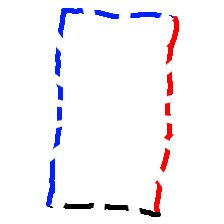
Shape: rectangle